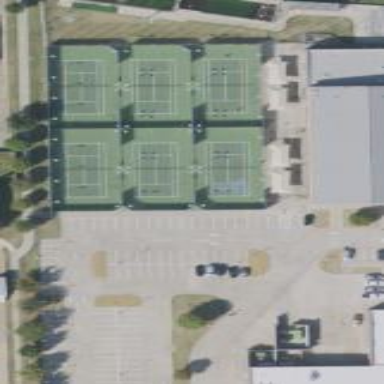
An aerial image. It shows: Tennis court on the leisure land pitch.